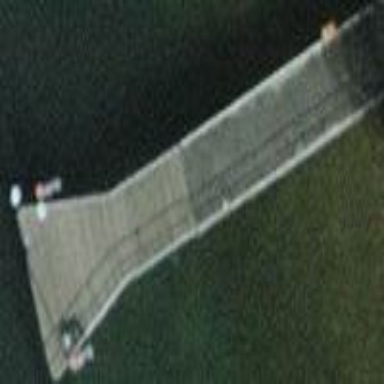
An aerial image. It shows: Pier with public transport platform for ferries.